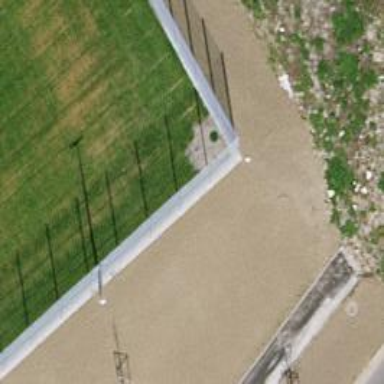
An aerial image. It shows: Wire fence.